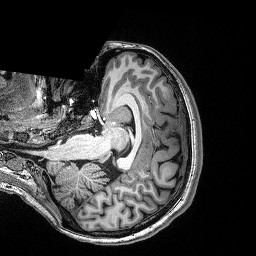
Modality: T1w
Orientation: axial